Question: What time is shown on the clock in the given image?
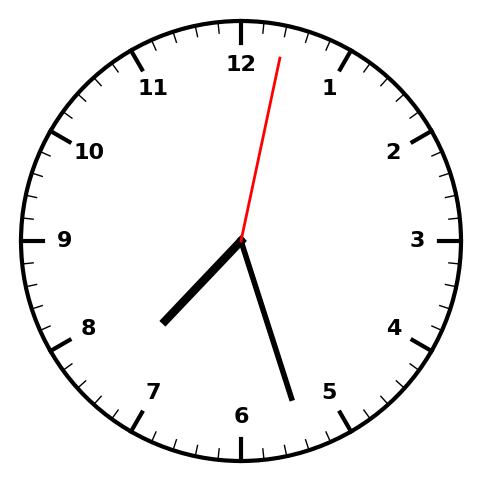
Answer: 07:27:02